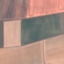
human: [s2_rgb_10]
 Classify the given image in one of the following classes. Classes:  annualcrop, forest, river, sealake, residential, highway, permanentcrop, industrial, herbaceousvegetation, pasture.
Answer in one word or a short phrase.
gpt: AnnualCrop